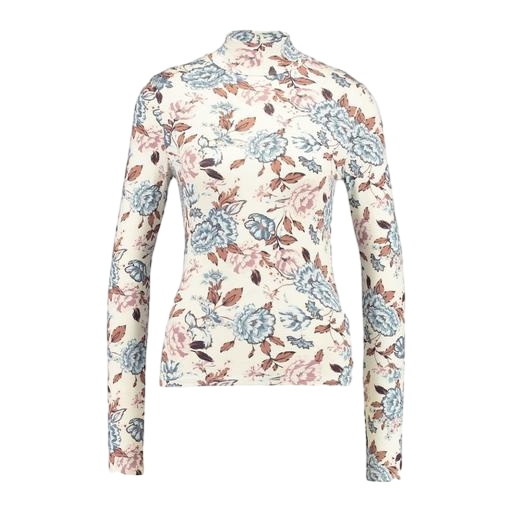
multicolor floral-print t-shirt only macy, multicolor nly floral print shirt, multicolor floral davis thermal, white background